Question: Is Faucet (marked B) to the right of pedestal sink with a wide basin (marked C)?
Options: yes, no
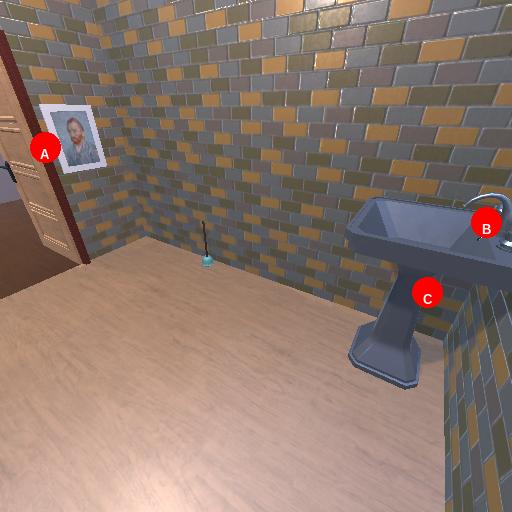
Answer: yes